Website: walmart
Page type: payment
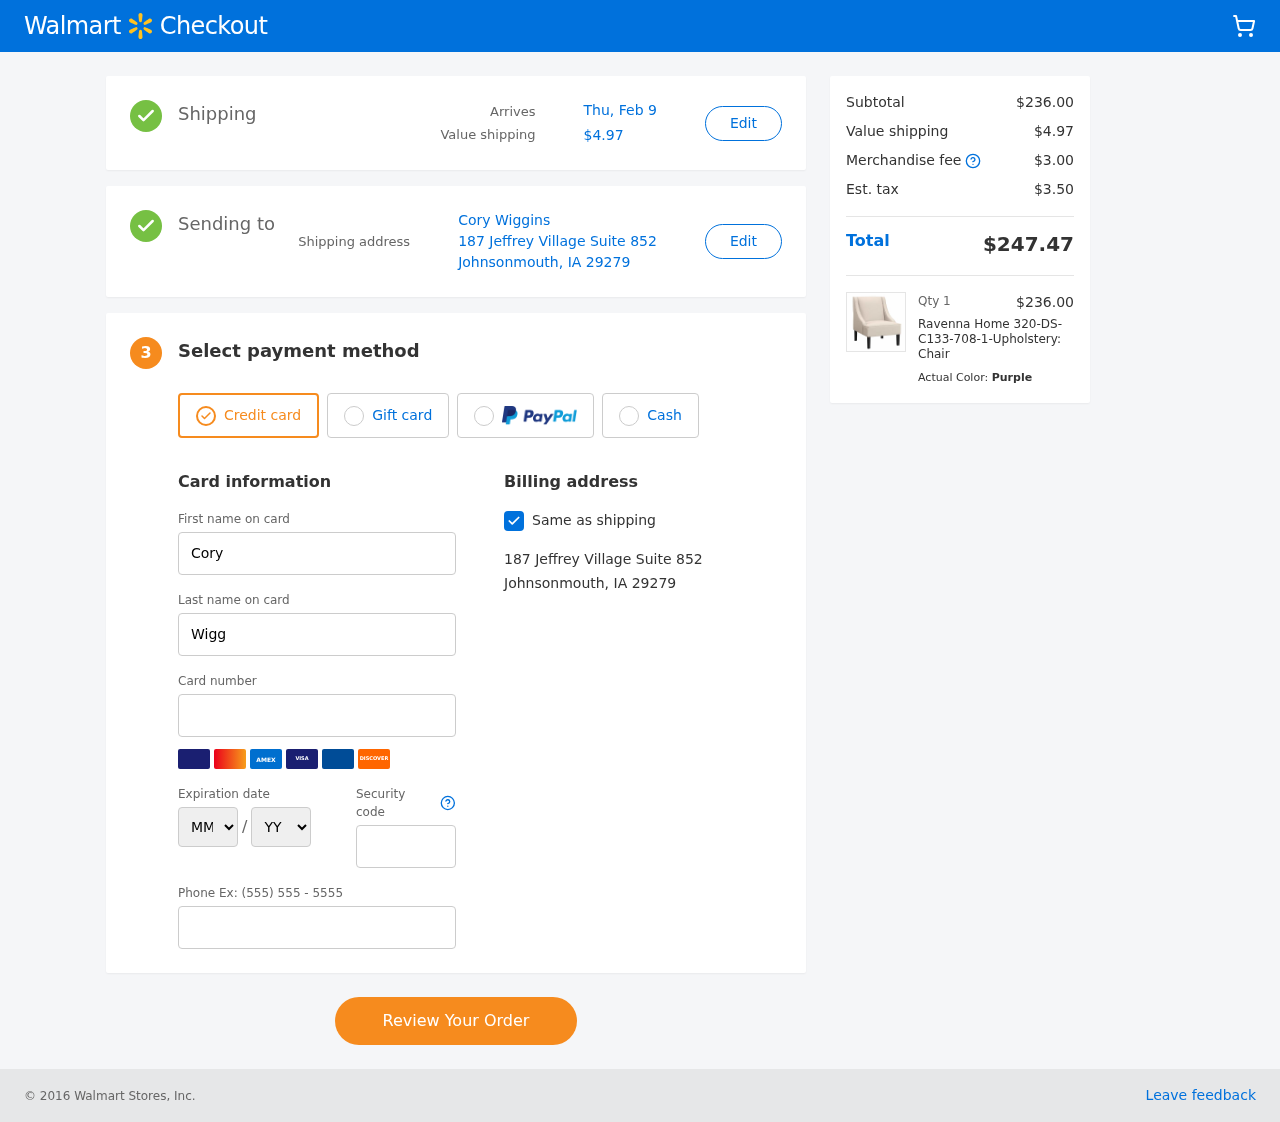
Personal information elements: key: PII_CARD_EXPIRY_MONTH
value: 08
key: PII_CARD_EXPIRY_YEAR
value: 30
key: PII_CITY_STATE_ZIP
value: Johnsonmouth, IA 29279
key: PII_FULLNAME
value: Cory Wiggins
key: PII_STREET
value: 187 Jeffrey Village Suite 852
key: PII_FIRSTNAME
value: Cory
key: PII_LASTNAME
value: Wiggins
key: PII_CARD_NUMBER
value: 2702 0062 2013 8352
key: PII_CARD_CVV
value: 766
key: PII_PHONE
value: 6639975685
Product elements: key: PRODUCT1_NAME
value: Ravenna Home 320-DS-C133-708-1-Upholstery: Chair
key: PRODUCT1_PRICE
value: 236
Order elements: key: ORDER_DELIVERY_DATE
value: Thu, Feb 9
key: ORDER_SHIPPING_COST
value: $4.97
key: ORDER_SUBTOTAL
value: $236.00
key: ORDER_MERCHANDISE_FEE
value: $3.00
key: ORDER_TAX
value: $3.50
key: ORDER_TOTAL
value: $247.47
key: ORDER_NUM_ITEMS
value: Qty 1